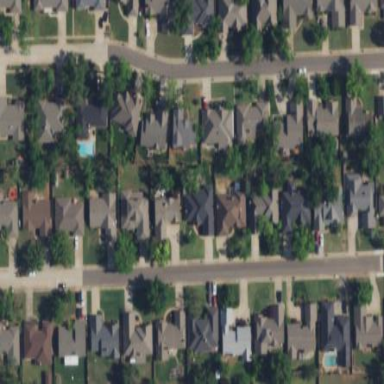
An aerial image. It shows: Residential neighbourhood.